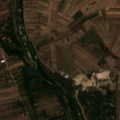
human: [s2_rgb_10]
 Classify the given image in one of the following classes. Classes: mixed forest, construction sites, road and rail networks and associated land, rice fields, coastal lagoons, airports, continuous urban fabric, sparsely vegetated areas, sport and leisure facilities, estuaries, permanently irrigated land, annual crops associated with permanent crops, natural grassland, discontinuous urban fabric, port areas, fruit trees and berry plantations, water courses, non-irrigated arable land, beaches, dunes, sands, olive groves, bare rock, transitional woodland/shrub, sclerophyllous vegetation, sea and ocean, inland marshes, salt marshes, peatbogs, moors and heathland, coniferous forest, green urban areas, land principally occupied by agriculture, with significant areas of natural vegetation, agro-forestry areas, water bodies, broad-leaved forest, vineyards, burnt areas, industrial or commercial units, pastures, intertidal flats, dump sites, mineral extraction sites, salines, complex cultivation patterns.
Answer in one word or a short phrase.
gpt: non-irrigated arable land, complex cultivation patterns, land principally occupied by agriculture, with significant areas of natural vegetation, inland marshes, water courses